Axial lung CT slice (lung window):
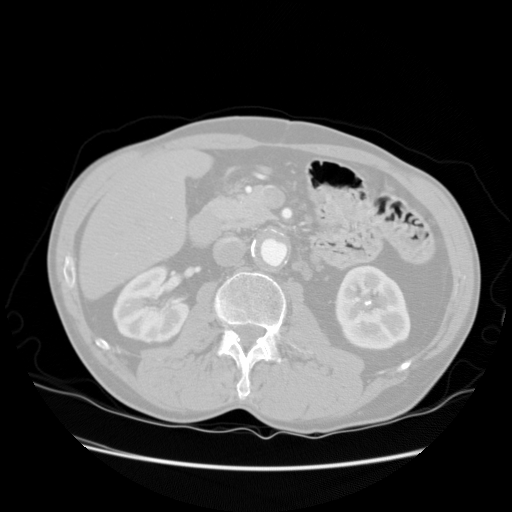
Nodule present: no